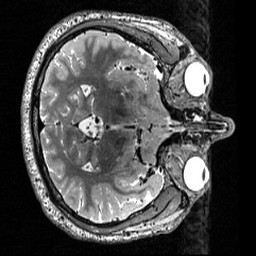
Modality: T2w
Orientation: axial
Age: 24
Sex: male
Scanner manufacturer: siemens
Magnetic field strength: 3 T
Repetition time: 3.2 s
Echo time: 0.566 s